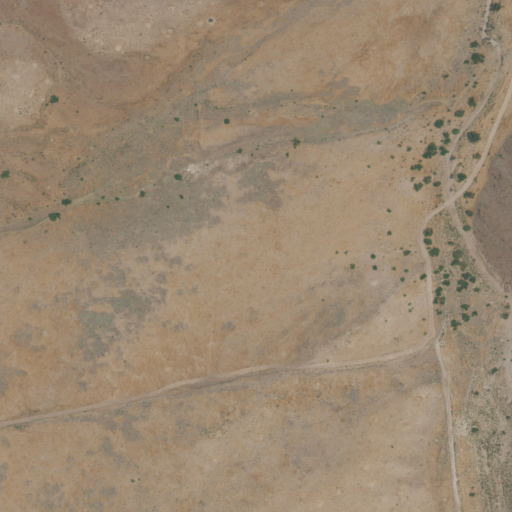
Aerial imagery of valley in New Mexico named West Fork Gap Draw containing grassland and shrub